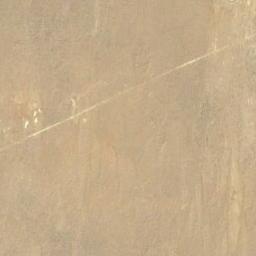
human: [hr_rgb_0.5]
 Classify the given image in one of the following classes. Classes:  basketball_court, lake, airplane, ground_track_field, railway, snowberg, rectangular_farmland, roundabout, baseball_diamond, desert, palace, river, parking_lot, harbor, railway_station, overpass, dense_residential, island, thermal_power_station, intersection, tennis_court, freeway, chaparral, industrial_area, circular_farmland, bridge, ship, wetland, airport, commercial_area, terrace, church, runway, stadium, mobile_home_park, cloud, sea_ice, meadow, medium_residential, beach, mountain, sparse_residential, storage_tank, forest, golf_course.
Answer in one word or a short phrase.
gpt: desert